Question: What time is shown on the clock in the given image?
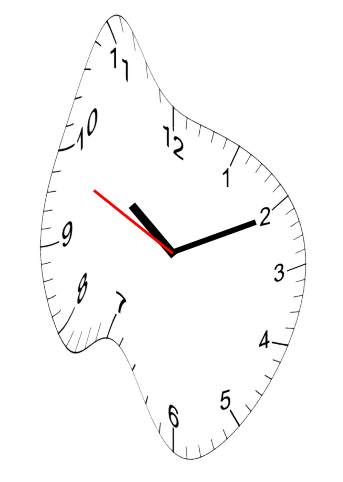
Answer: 10:10:49